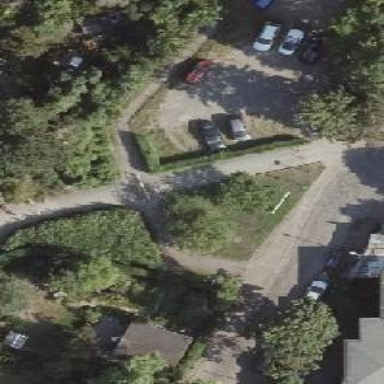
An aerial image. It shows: Footway with grade 2 tracktype.